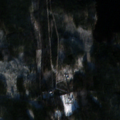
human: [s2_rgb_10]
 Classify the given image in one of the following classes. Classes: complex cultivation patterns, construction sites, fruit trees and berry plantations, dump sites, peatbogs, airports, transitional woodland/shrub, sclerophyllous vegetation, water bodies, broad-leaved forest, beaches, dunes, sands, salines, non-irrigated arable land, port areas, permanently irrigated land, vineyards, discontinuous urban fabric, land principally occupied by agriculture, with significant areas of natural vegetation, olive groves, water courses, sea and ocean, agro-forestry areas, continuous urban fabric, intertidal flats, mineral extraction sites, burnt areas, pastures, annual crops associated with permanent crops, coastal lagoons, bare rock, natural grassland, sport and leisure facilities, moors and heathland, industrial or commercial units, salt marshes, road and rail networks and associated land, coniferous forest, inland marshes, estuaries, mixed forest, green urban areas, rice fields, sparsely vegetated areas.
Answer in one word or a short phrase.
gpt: coniferous forest, mixed forest, transitional woodland/shrub, water bodies